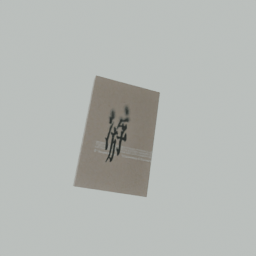
Label: tools